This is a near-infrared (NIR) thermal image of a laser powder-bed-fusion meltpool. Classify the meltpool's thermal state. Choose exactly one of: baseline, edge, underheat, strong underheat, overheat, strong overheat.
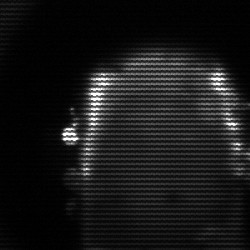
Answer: baseline